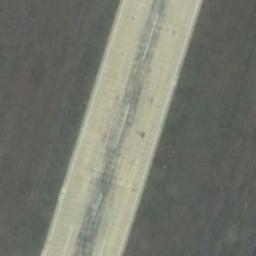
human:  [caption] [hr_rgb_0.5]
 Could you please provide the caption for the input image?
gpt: The grass is beside the runway .

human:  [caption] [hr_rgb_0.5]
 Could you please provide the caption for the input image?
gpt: The runway goes through the lawn and some center line markings are on the runway .

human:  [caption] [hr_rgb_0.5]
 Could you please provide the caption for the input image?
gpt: The runway is on the grass .

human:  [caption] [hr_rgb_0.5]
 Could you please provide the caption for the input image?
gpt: There is a green lawn next to the runway, And there are white dashes on the runway .

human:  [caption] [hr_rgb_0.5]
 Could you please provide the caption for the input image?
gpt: There are green meadows beside the runway .